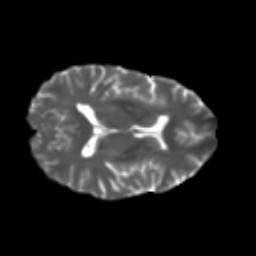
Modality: T2w
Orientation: axial
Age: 47
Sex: female
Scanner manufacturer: ge
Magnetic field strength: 3 T
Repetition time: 7.8 s
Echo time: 0.0606 s